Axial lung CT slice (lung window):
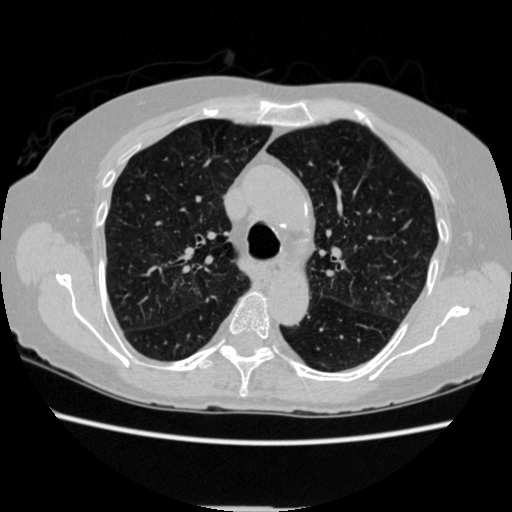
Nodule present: no